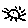
Label: sun